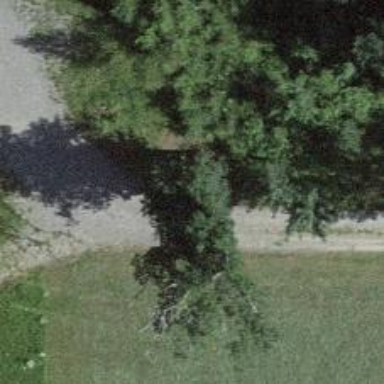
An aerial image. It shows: Bench.